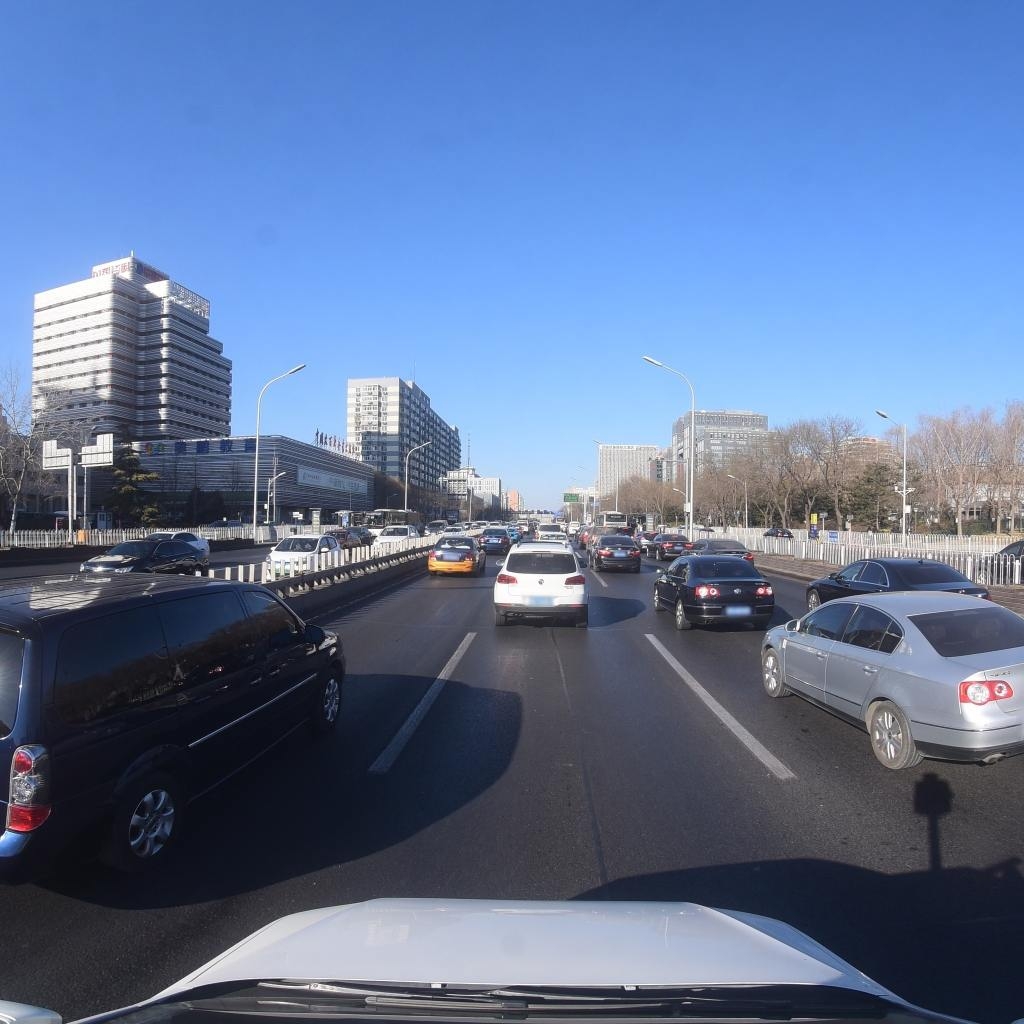
Region: Xicheng
Road damage annotations: transverse patch, longitudinal patch, longitudinal patch